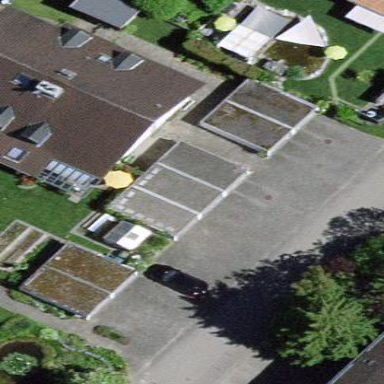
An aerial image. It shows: Group of garages.